Field crop: maize
Growth stage: 2
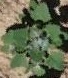
Species: chenopodium